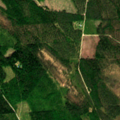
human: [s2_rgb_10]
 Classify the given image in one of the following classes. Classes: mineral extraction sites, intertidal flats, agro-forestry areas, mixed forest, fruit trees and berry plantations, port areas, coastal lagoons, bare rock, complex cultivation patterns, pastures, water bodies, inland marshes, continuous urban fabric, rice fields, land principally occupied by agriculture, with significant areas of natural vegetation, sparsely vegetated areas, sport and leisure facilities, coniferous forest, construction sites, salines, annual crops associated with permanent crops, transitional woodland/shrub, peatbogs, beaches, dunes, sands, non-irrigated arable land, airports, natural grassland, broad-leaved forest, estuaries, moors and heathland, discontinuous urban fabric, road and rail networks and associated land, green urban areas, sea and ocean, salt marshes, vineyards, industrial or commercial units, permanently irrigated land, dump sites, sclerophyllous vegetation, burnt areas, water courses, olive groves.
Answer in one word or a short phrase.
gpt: coniferous forest, mixed forest